Question:
Maybe anyone could help me with divs structure which would represent image above and if there are any special css parameters of holder div, or other add them too?
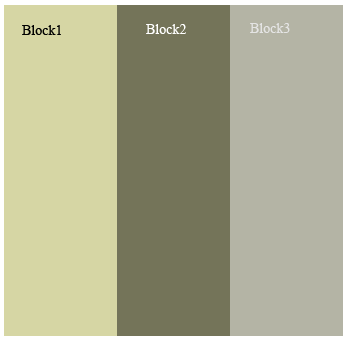
Answer: The are many ways to do that, one of them is with relative-float
'''
<div style="position:relative">
<div style="float:left; width: 50px; height:100px; background-color:red;">Block1
</div>
<div style="float:left; width: 50px; height:100px; background-color:blue;">Block2
</div>
<div style="float:left; width: 50px; height:100px; background-color:green;">Block3
</div>
</div>
'''
This generates something like